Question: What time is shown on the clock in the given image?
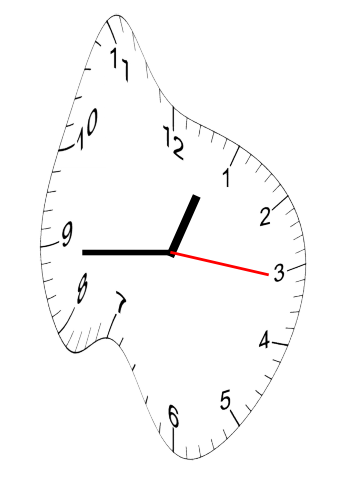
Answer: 12:44:16